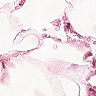
Metastatic tissue present: no